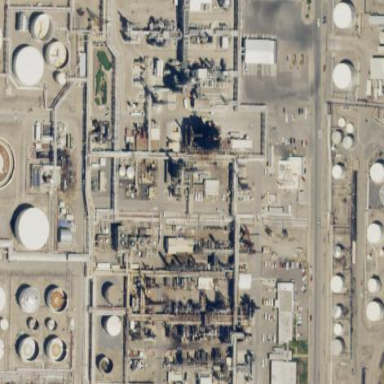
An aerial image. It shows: Industrial area dedicated to oil processing. It is oil refinery.